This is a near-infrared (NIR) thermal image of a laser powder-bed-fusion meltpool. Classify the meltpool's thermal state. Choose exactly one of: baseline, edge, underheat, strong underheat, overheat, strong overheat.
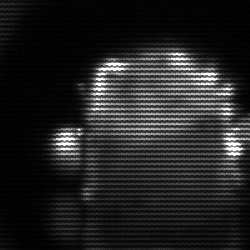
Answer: baseline